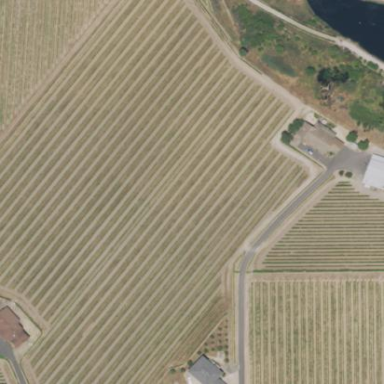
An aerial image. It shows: Vineyard with grape crops.